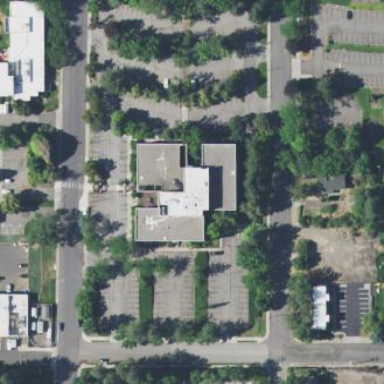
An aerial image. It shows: Retail building.